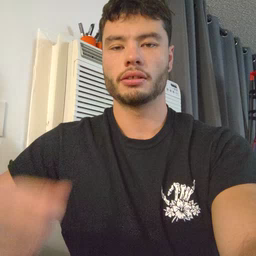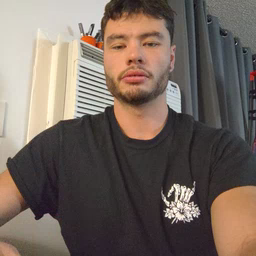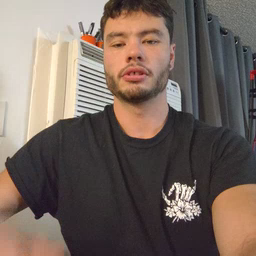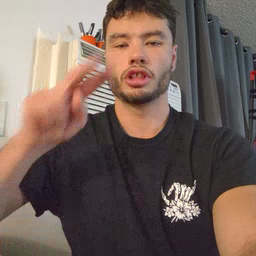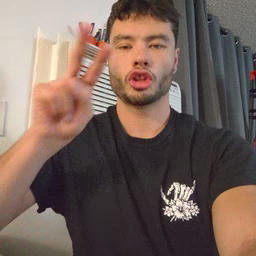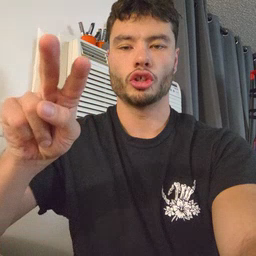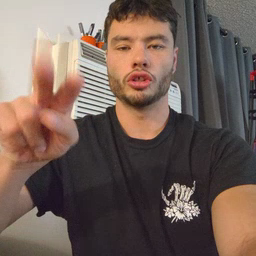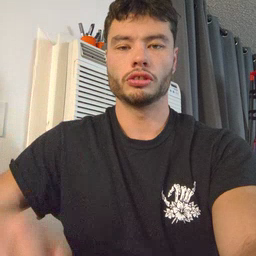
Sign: look